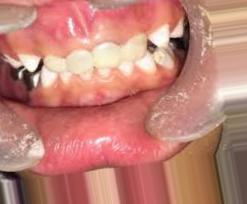
Condition: Caries